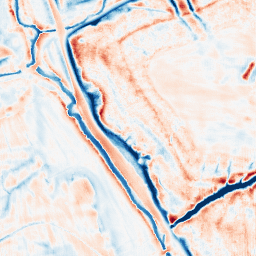
Category: edge_preserving
Decomposition family: bilateral
Decomposition parameters: d: 21
sigma_color: 75
sigma_space: 75
Upsampling method: fft_zeropad
Upsampling parameters: scale: 4
Upsampling scale: 4